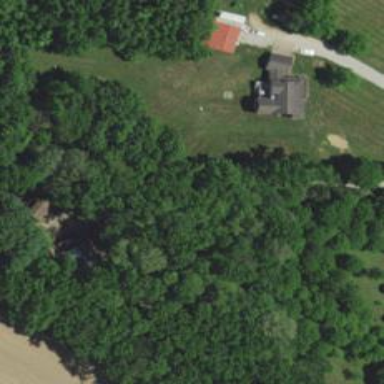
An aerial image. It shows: Driveway.